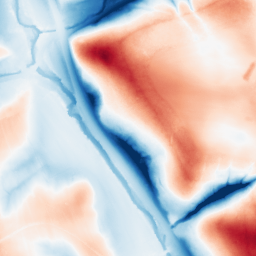
Category: trend_removal
Decomposition family: local_polynomial
Decomposition parameters: window_size: 101
degree: 2
Upsampling method: quintic
Upsampling parameters: scale: 2
Upsampling scale: 2